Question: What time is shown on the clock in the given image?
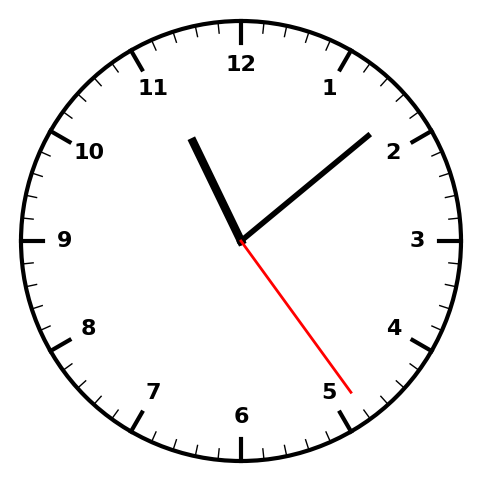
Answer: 11:08:24